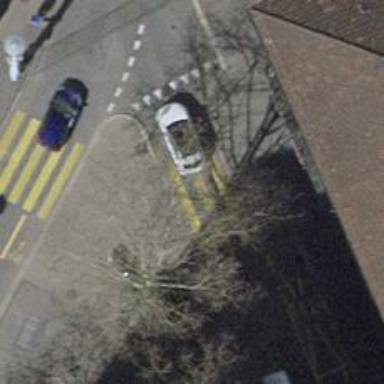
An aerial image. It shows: Uncontrolled zebra crossing with notable zebra markings.